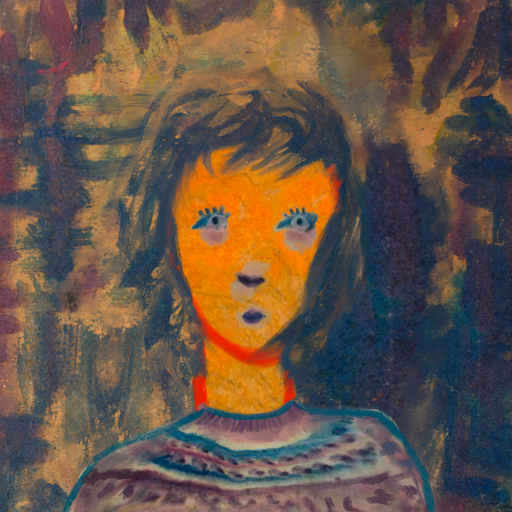
Background: InTheSun, Head And Neck Front: Sisters, Face Front: Hill_Girl, Bust: HillGirl, Hair Front: InTheSun, Head Accessory: Blank, Second Necklace: Blank, Necklace: Blank, Baby: Blank